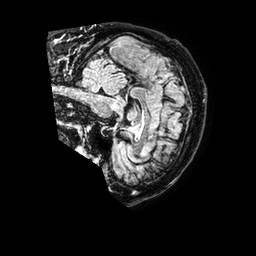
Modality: FLAIR
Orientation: sagittal
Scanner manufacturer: philips
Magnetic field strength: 1.5 T
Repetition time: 8 s
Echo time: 0.3032 s